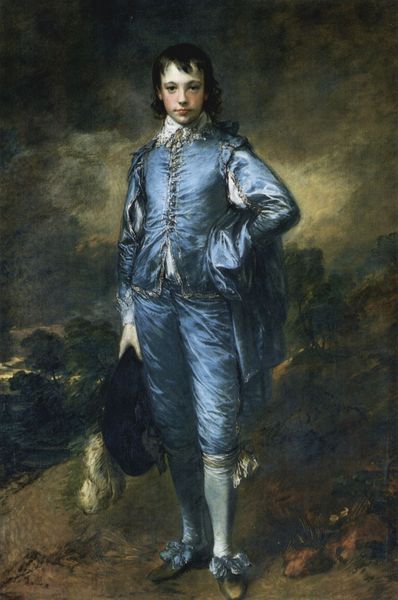
Titel: Knabe in Blau (Porträt des Jonathan Buttall)
Künstler: Thomas Gainsborough
Standort: San Marino
Institution: Huntington Library
Schlagwörter: baum, blau, dunkel, feder, gemälde, gewitter, hand, haut, himmel, mann, meer, umhang, wolken, bäume, grün, landschaft, braun, ellbogen, frankreich, frisur, haar, hell, hintergrund, hut, mund, nase, pastell, schwarz, weiss, blick, hund, rot, wolke, schleife, anzug, hose, jacke, jung, mütze, arm, augen, barock, federn, gesicht, kleidung, kragen, lang, mensch, spitze, stehen, steine, ärmel, bildnis, herr, hände, portrait, porträt, öl, erde, natur, wind, boden, gewand, haare, mantel, pose, reich, stehend, adel, kind, schleifen, england, gainsborough, lippen, locke, locken, potrait, poträt, rokoko, seide, wald, turm, federbusch, federhut, hellblau, adlig, wangen, düster, schuhe, hosen, nautr, ausdruck, sturm, unwetter, glanz, glänzen, glänzend, socken, junge, rüschen, ellenbogen, knöpfe, jacket, weste, satin, strümpfe, knabe, burg, bub, scharz, uniform, schuh, ganzkörper, jüngling, hintergund, männlich, hüfte, prinz, hamd, kniebundhose, spitzenkragen, van dyck, ganzkörperporträt, rde, edelmann, spielbein, standbein, selbstbewusst, kniebund, jugendlich, toter vogel, page, bodene, schuhschleifen, jugendlicher, la tour, höfling, knickerbockers, sctrümpfe, seidenanzug, #knöpfe, #düster, teenager, seiode, feter, blue boy